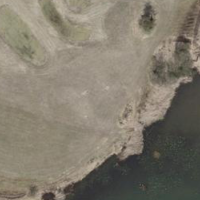
EUNIS habitat code: 23
Species observed at this site:
Corvus corone
Podiceps cristatus
Cyanistes caeruleus
Fulica atra
Anas platyrhynchos
Sturnus vulgaris
Anthus spinoletta
Fringilla coelebs
Sylvia atricapilla
Carduelis carduelis
Turdus merula
Phylloscopus collybita
Larus michahellis
Cygnus olor
Pseudochorthippus parallelus
Ardea alba
Spatula clypeata
Mareca strepera
Parus major
Milvus migrans
Milvus milvus
Pica pica
Ciconia ciconia
Motacilla alba